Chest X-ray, PA view. Patient: 65 years old, sex M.
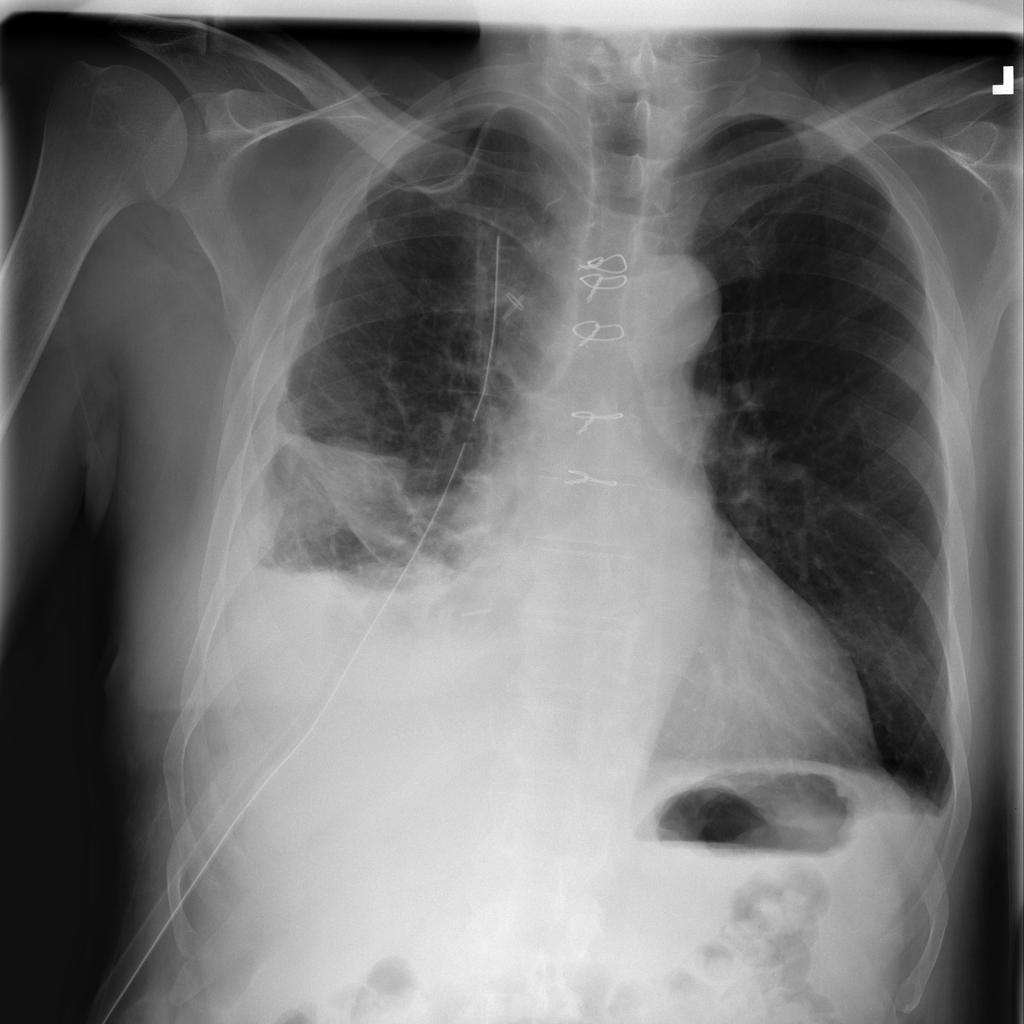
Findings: No Finding